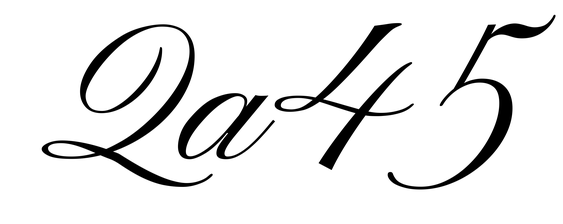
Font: PinyonScript-Regular